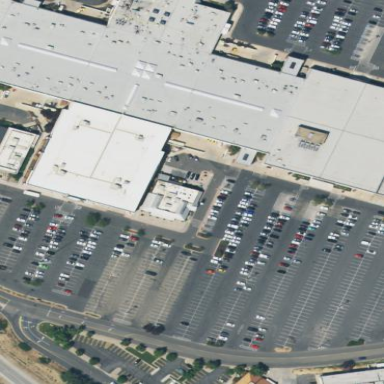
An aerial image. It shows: Mall building.